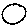
Label: circle